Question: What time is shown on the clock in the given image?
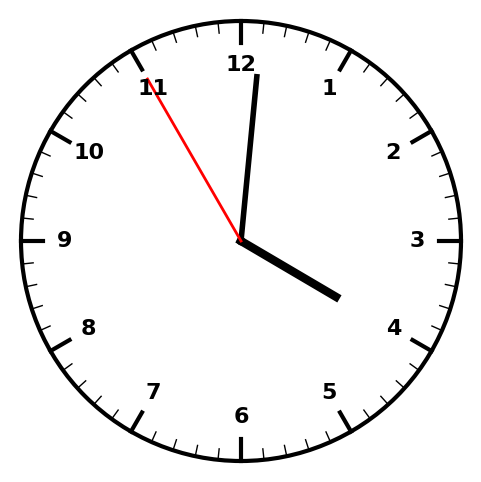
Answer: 04:00:55